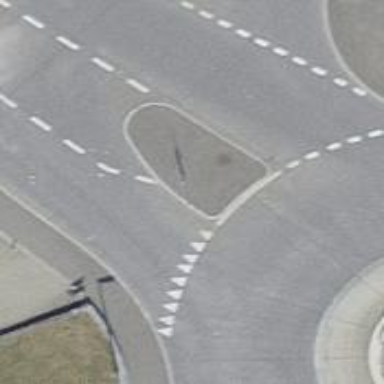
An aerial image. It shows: Road with "give way" sign.